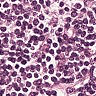
Metastatic tissue present: no